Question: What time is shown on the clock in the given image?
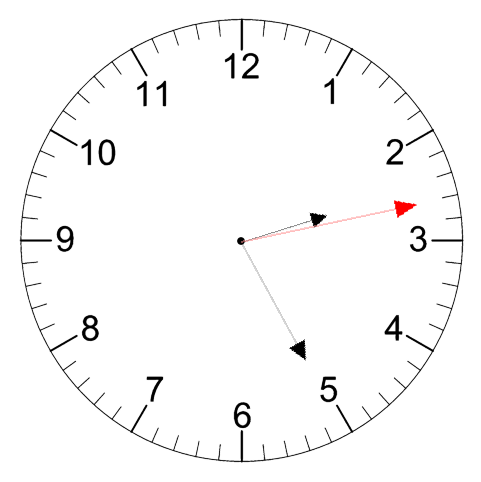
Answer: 02:25:13